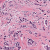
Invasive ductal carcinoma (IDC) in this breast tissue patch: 1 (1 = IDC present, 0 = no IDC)